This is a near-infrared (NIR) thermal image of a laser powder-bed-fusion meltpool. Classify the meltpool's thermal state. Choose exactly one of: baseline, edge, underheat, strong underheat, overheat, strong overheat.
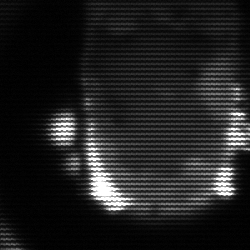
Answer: baseline